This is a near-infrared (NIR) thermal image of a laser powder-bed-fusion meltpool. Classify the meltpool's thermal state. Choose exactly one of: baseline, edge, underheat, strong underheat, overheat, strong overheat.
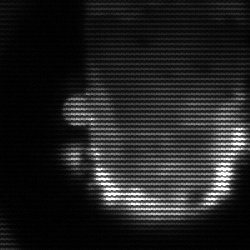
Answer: baseline